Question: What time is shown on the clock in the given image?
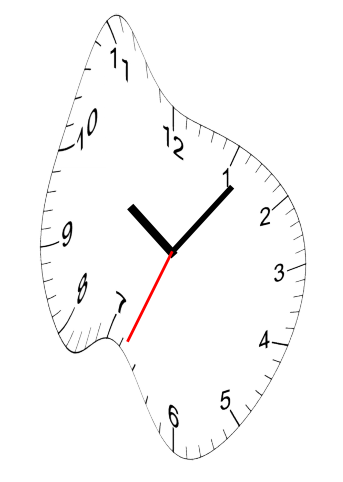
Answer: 10:06:34